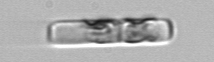
Label: Guinardia_delicatula